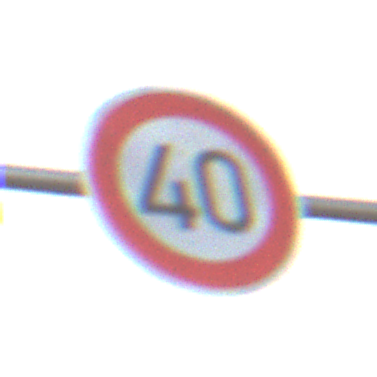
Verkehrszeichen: Geschwindigkeit40
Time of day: Night
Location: Outdoor (Nature)
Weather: Overcast
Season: NotSpecified
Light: Artificial